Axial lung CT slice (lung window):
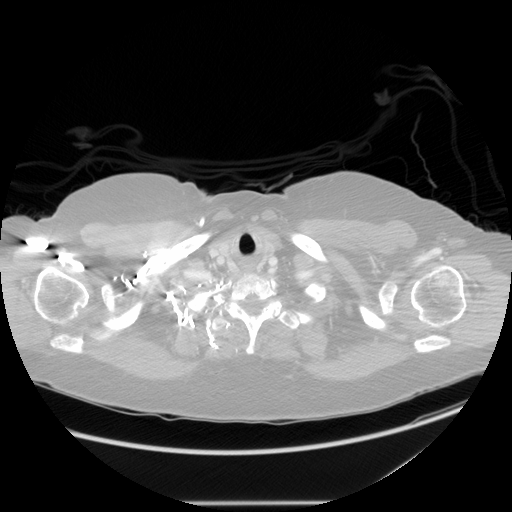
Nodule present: no